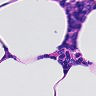
Metastatic tissue present: no